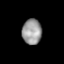
Tissue: lung
Cell type: Myeloid cells
Senescence score: 0.1592
Nuclear area (px): 483
Mean DAPI intensity: 153.66